Question: I am planning to collect some data on the execution of requests within a Java Tomcat container. Each request is fulfilled by data retreived by multiple threads and I want to display this execution with a graphic similar to the Google App Engine App Stats tool:

Can anyone suggest a javascript library for drawing this kind of chart? I'm not even sure what the proper name would be for this. Searching for timelines turns up things like <URL> which seems to do something different.
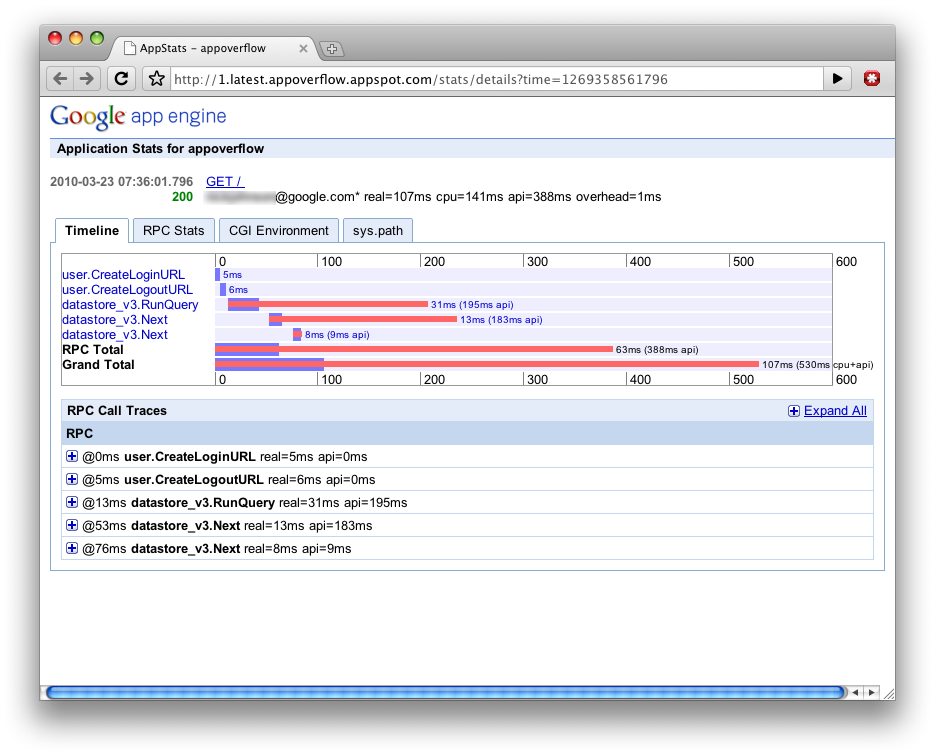
Answer: It looks like a simple timeline with overlapping bars like in a <URL> in the demos that come with the download.